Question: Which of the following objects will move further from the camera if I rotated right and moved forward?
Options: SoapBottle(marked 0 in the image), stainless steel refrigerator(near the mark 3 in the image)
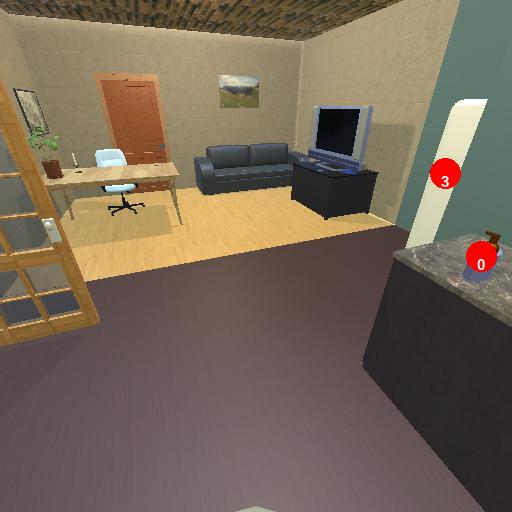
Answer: SoapBottle(marked 0 in the image)